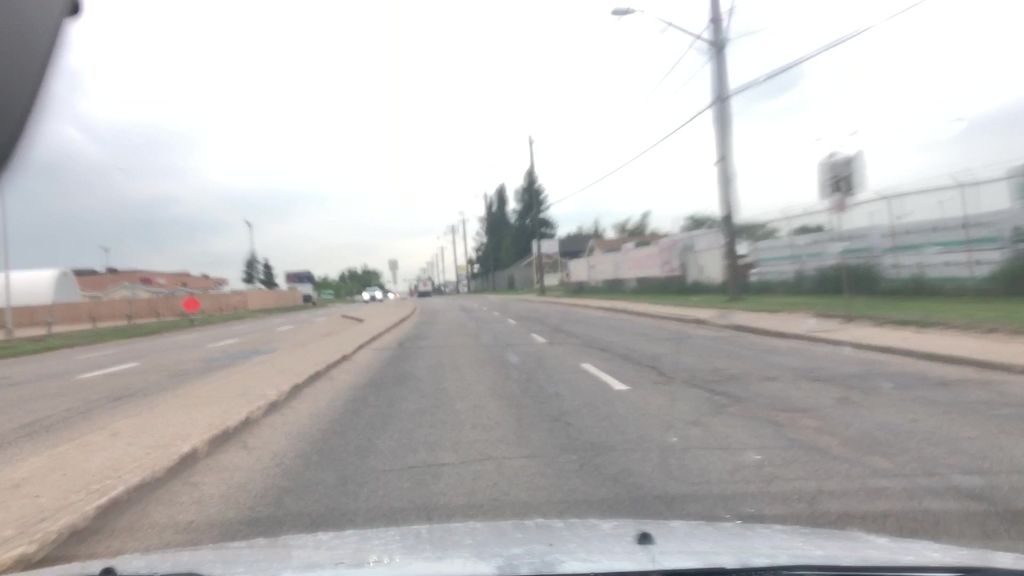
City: edmonton